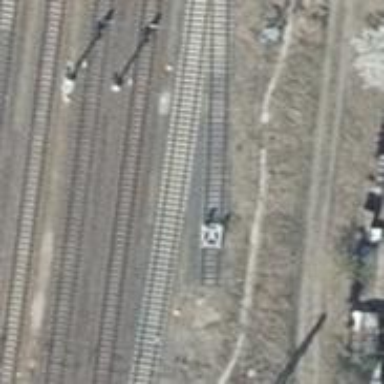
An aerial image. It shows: Railway yard.